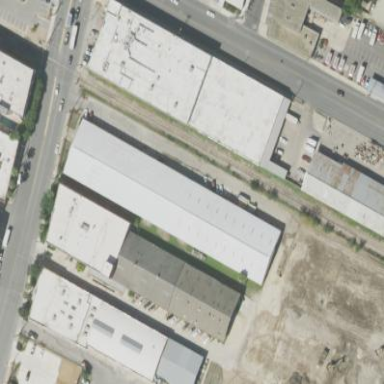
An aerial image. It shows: Warehouse building.